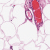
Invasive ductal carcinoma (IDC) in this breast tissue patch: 0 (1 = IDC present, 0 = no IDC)